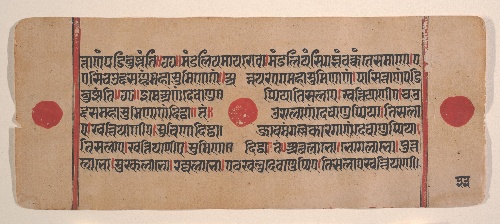
Date: 15th century
Object type: Folio
Classification: Paintings
Medium: Ink, opaque watercolor, and gold on paper
Culture: India (Gujarat)
Dimensions: 4 3/8 x 10 5/8 in. (11.1 x 27 cm)
Department: Asian Art
Credit line: Rogers Fund, 1955
Accession year: 1955
Repository: Metropolitan Museum of Art, New York, NY